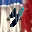
Label: 4